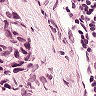
Metastatic tissue present: yes